Question:
How to create a chart like this using HighCharts?
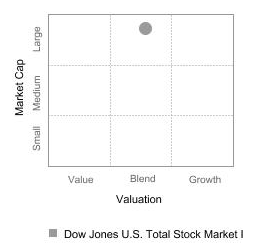
Answer: '''
var chart = new Highcharts.Chart({
chart: {
renderTo: 'container'
},
xAxis: {
categories: ['Value', 'Blend', 'Growth'],
title: {text: 'Valuation', enabled: true},
min: 0, // run this 0,1,2 to match our categories
max: 2,
gridLineWidth: 1
},
yAxis: {
categories: ['Small', 'Medium', 'Large'],
startOnTick: false,
endOnTick: false,
title: {text: 'Market Cap', enabled: true},
min: 0,
max: 2
},
series: [{
name: 'US Dow etc',
data: [[1,2]],
type: 'scatter'
}]
});
'''
Produces: